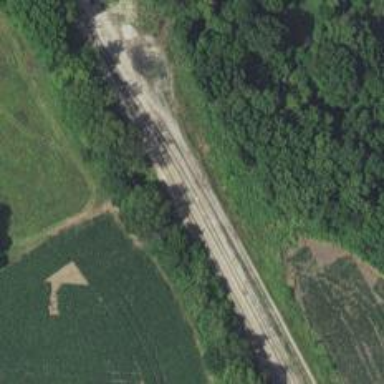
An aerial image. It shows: Railway siding for service.